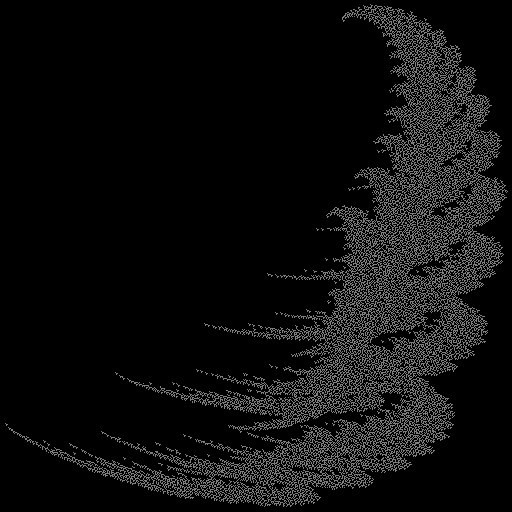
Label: snowdrift